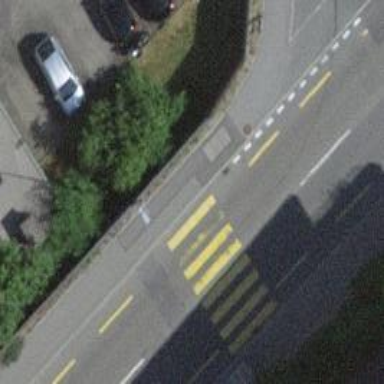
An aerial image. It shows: Kerb barrier.